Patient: sex M, age 60
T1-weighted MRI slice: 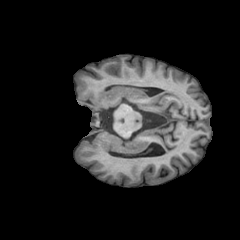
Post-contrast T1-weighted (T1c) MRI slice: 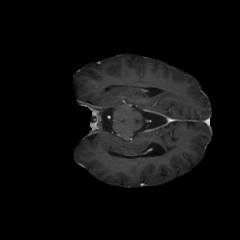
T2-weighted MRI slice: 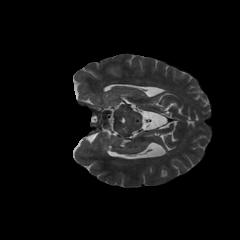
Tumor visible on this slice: no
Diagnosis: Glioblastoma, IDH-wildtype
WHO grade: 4